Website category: sports
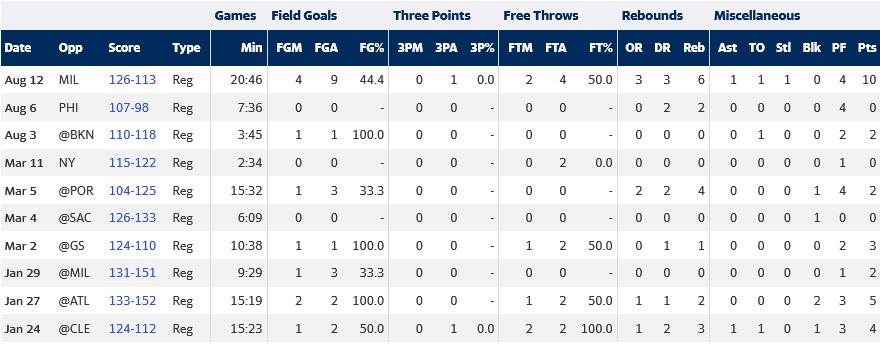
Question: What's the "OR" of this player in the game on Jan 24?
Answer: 1

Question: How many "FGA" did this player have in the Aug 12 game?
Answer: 9

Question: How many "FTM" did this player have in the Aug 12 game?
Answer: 2

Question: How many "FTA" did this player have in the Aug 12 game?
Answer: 4

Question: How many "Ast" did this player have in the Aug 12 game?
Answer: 1

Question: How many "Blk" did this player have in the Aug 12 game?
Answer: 0

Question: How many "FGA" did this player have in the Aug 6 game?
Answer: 0

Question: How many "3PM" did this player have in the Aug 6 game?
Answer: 0

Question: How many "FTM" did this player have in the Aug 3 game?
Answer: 0

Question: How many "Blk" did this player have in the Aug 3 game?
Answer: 0

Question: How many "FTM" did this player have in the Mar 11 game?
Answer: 0

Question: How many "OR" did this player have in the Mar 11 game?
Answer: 0

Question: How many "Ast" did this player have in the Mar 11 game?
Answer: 0

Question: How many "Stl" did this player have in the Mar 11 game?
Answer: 0

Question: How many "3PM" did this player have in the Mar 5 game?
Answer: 0

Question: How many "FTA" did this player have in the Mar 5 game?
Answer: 0

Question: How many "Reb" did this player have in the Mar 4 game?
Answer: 0

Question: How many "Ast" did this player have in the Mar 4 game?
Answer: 0

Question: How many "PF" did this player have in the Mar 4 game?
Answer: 0

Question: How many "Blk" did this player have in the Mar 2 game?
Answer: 0

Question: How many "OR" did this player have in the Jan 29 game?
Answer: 0

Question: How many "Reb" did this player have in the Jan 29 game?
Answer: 0

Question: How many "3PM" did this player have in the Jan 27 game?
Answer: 0

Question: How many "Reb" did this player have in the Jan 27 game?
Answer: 2

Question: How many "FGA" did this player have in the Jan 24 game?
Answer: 2

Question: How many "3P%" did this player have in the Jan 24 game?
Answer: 0.0

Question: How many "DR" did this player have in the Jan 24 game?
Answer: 2

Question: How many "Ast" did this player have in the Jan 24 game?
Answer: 1

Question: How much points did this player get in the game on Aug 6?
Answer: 0

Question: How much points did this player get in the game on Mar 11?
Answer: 0

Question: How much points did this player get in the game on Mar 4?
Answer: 0

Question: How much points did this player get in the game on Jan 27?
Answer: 5

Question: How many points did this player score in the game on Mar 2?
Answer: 3

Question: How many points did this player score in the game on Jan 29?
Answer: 2

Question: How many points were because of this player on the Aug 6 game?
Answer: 0